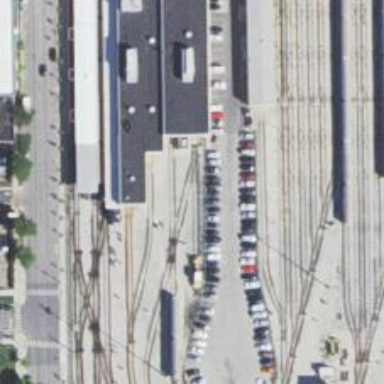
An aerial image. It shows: Yard area with electrified rail tracks.